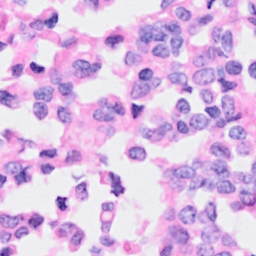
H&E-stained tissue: Breast